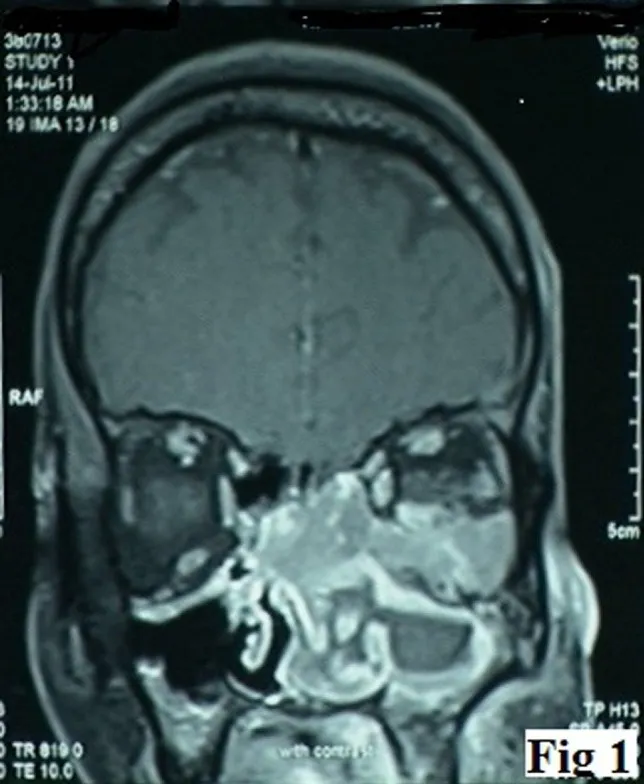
CT scan showing an intranasal mass involving the bilateral ethmoid sinuses with the destruction of the ethmoid septae and the medial wall of the left orbit.
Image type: radiology (mri)